Question: ## Why does the Label which spans two rows vertically exceed its cell borders?
Compilable code:
'''
public class MigLayoutTests {
public static void main(String[] args) {
JFrame frame = new JFrame();
frame.setSize(500, 500);
frame.setDefaultCloseOperation(JFrame.EXIT_ON_CLOSE);
frame.setLocationRelativeTo(null);
JPanel mainPanel = new JPanel(new MigLayout("wrap 2, debug, fill", "", ""));
JPanel greyPanel = new JPanel();
greyPanel.setBackground(Color.GRAY);
mainPanel.add(new JLabel("<html>text<br>over<br>two<br>rows</html>"), "spany 2");
mainPanel.add(new JLabel("First row"), "");
mainPanel.add(new JLabel("Second row"), "");
mainPanel.add(greyPanel, "spanx 2, pushy, grow");
frame.setContentPane(mainPanel);
frame.setVisible(true);
}
}
'''
---
Here is a picture:

---
I know that I could use the row constraints and set the first two rows not growing and the thrid row to grow. Following exchanged code lines work and do what I want, I don't know how many rows there will be because they are created dynamically.
'''
JPanel mainPanel = new JPanel(new MigLayout("wrap 2, debug, fill", "", "[][][fill, grow]"));
(...)
mainPanel.add(greyPanel, "spanx 2, grow");
'''
Furthermore if I don't let the first label span two rows, pushy works.
Analogous problem with spanx/pushx.
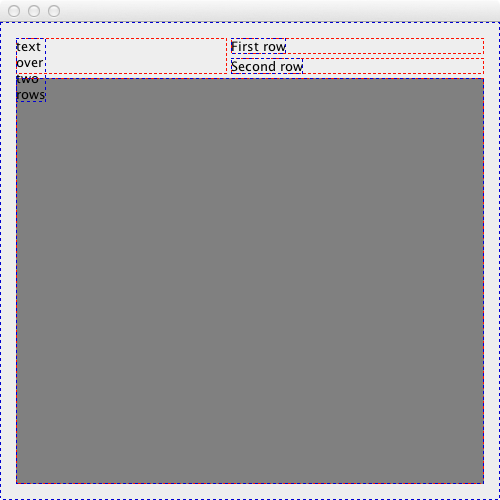
Answer: It is a bug and has already been reported to MigLayout.